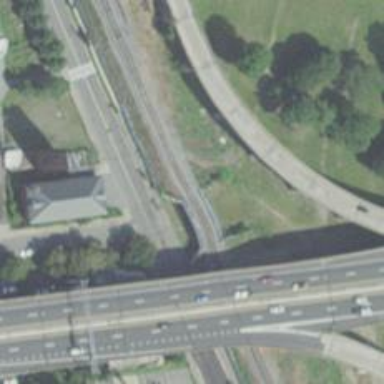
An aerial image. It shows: Railway bridge.